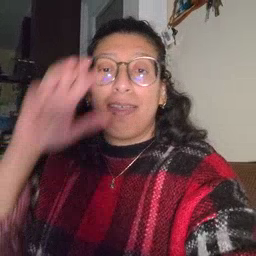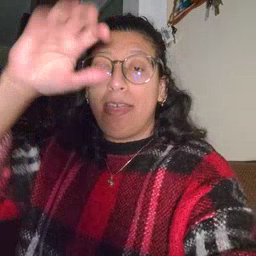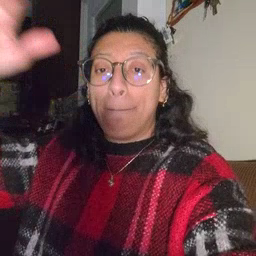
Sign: helicopter